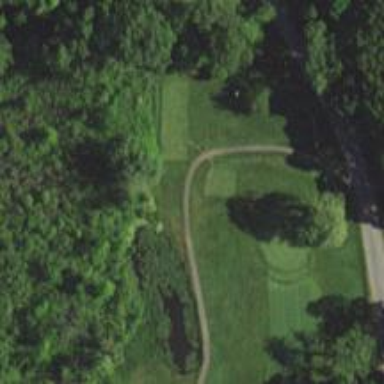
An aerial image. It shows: Service road designated as golf cart path.